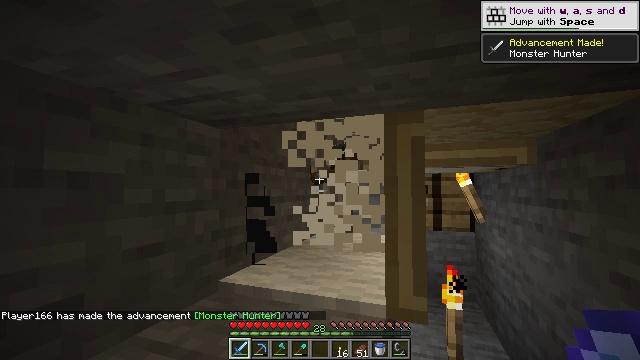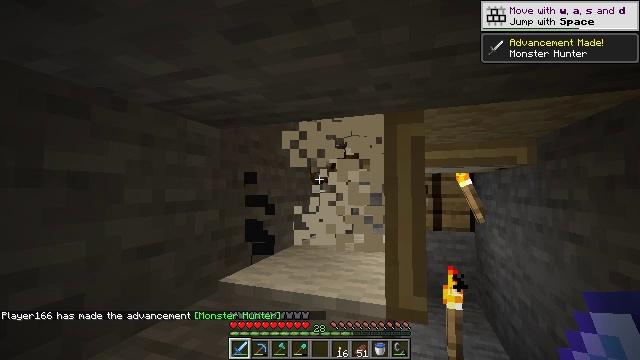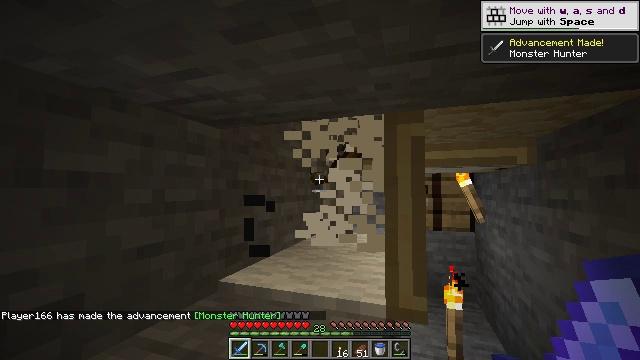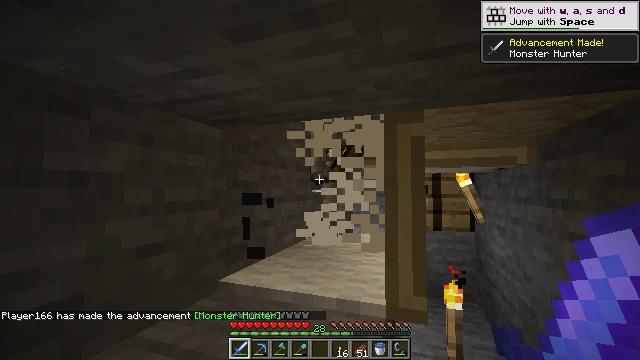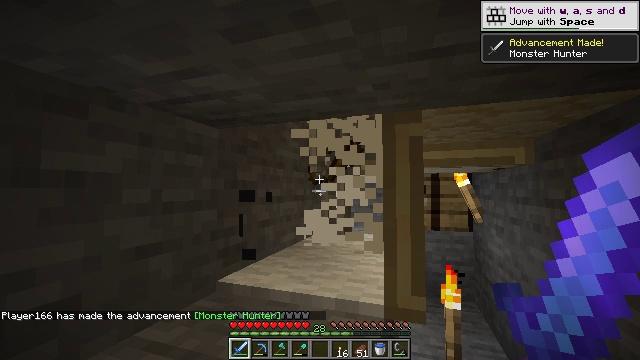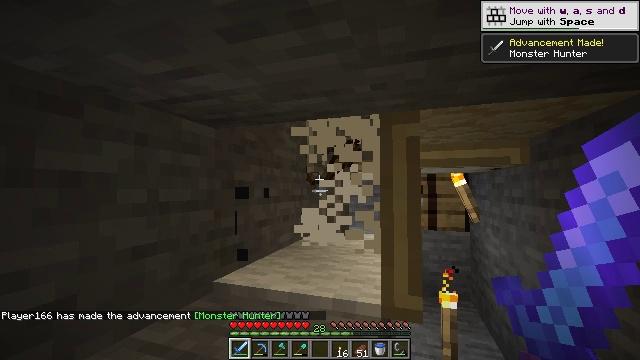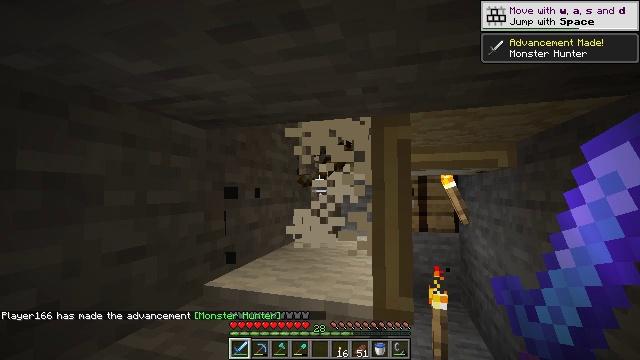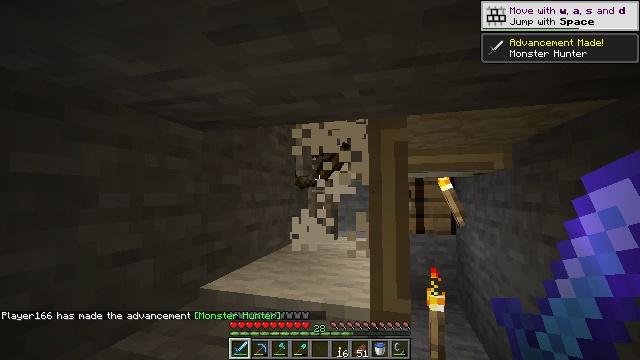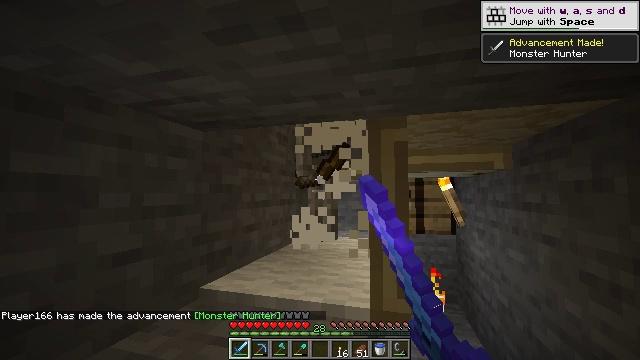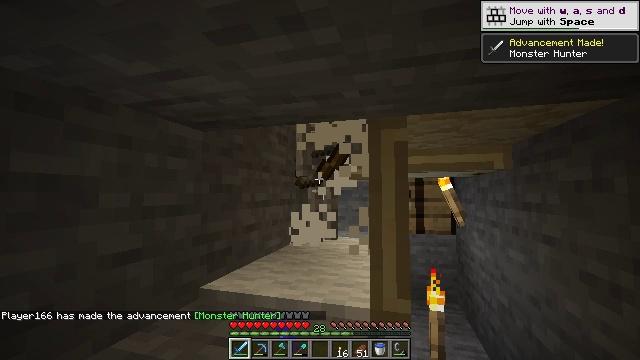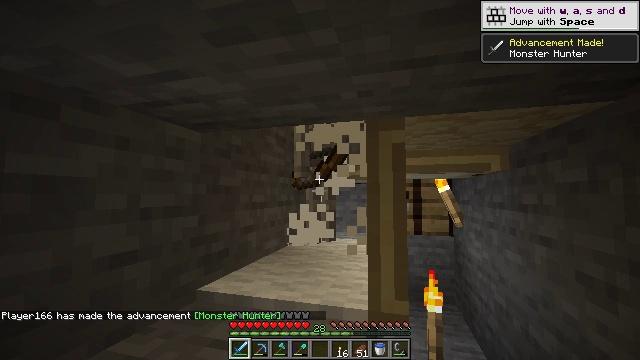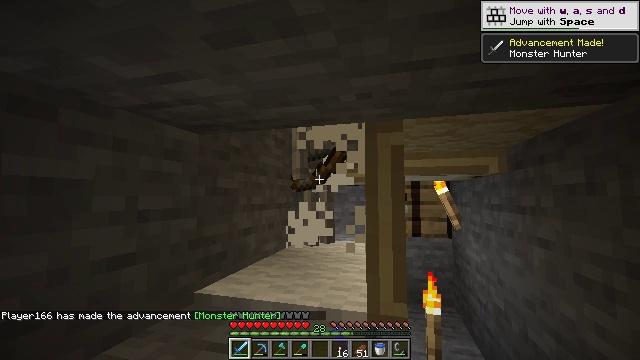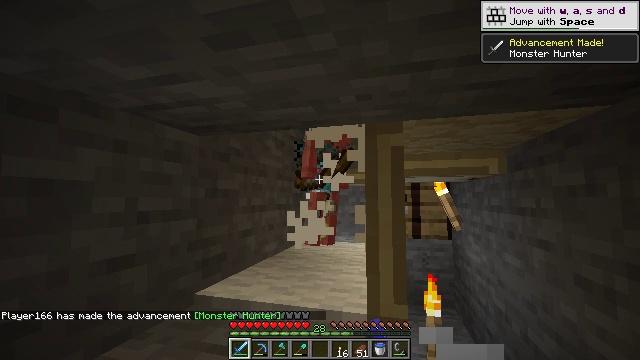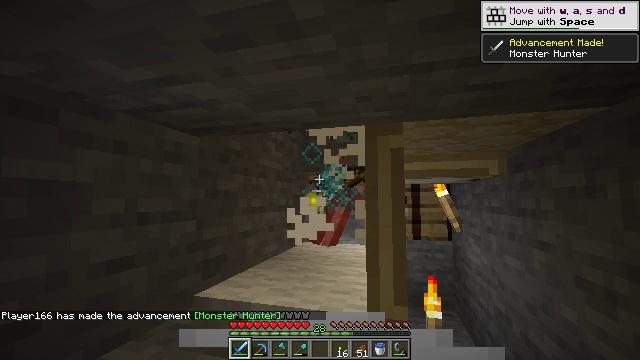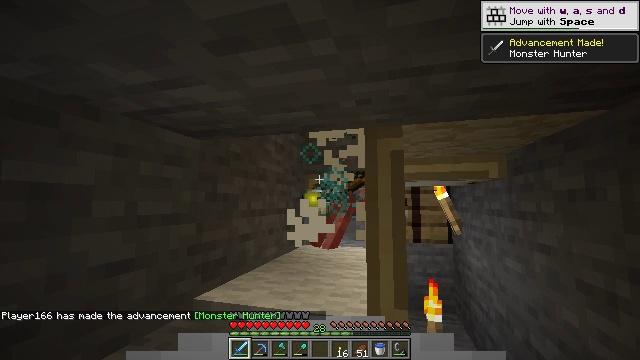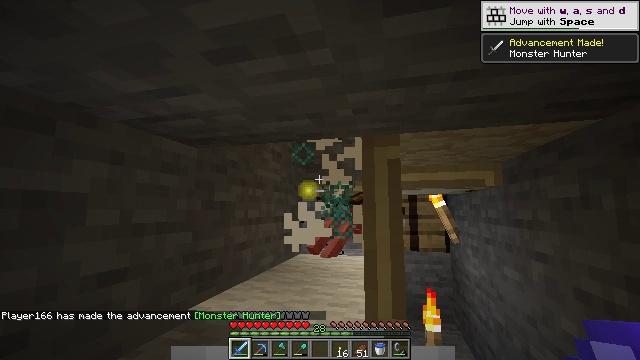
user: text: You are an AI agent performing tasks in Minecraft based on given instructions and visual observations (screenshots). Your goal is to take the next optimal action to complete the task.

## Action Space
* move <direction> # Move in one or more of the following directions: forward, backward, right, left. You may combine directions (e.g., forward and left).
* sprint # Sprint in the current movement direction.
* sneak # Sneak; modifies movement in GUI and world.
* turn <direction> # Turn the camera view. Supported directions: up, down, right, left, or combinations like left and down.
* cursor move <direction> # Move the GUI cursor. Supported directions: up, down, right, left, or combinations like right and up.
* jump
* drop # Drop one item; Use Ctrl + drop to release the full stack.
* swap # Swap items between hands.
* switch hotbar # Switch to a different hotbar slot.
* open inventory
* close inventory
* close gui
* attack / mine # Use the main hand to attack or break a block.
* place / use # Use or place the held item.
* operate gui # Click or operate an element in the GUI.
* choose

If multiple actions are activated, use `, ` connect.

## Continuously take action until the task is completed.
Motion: motion action
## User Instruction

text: Combat the skeleton.
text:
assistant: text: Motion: no_op
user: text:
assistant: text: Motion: no_op
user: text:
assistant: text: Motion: no_op
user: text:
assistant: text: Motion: no_op
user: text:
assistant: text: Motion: no_op
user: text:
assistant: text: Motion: turn right
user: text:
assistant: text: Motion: attack / mine
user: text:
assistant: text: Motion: attack / mine
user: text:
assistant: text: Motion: attack / mine
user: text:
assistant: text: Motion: attack / mine
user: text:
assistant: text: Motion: no_op
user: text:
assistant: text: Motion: no_op
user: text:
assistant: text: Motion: no_op
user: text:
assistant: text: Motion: no_op
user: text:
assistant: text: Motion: turn up
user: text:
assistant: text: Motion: turn right and up
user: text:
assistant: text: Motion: no_op
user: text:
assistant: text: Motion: no_op
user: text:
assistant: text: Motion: no_op
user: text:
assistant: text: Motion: no_op
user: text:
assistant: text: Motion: turn left and down
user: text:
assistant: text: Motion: turn down
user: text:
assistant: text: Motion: no_op
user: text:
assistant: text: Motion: no_op
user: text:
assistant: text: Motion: no_op
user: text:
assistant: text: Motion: no_op
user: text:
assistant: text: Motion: no_op
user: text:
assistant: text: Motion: no_op
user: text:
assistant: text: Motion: no_op
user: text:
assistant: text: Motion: no_op